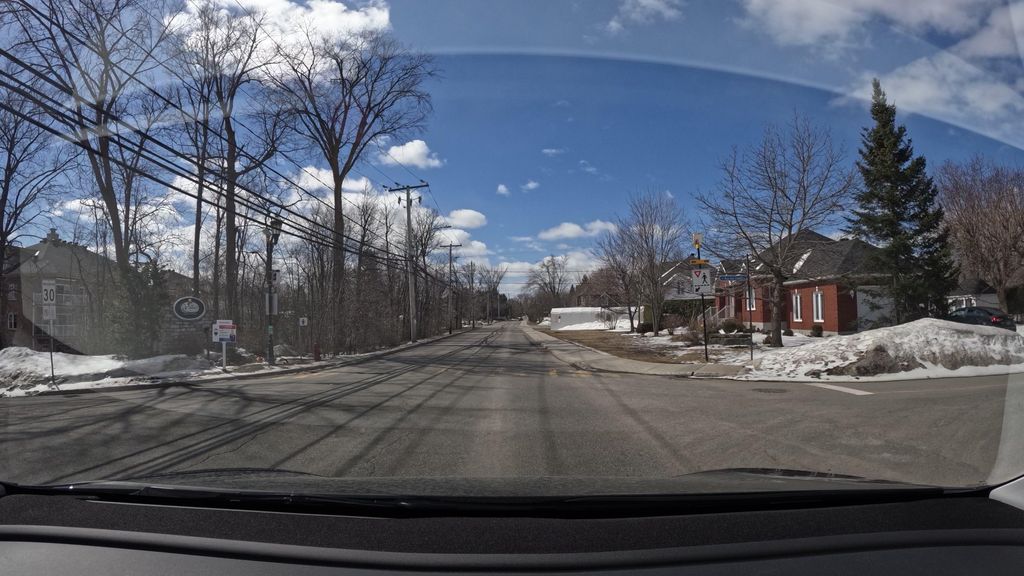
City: montreal